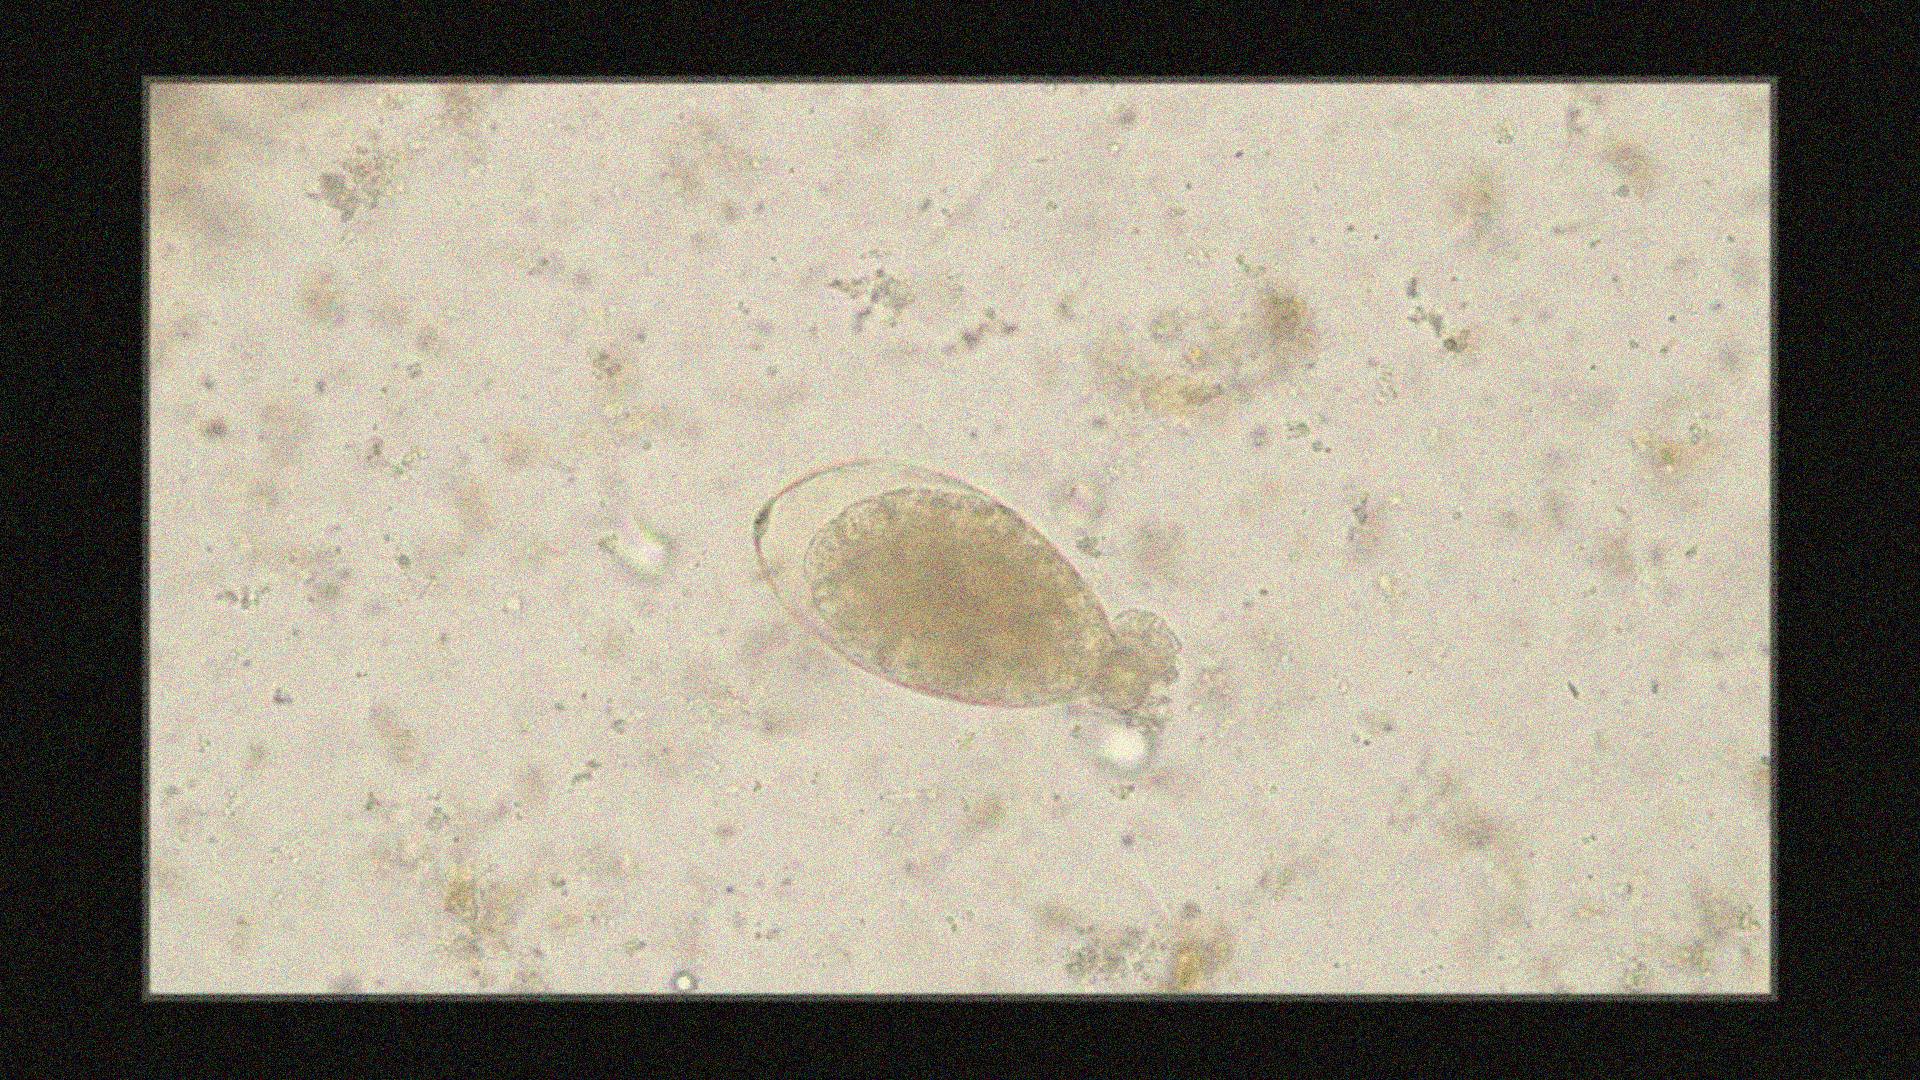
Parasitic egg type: Fasciolopsis buski